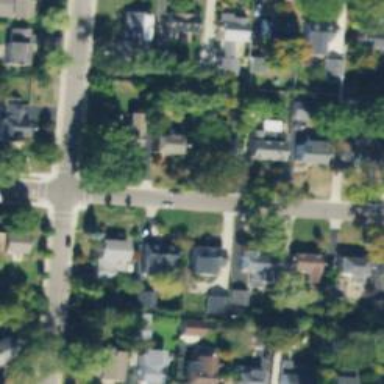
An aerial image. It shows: Residential driveway designated as service road.